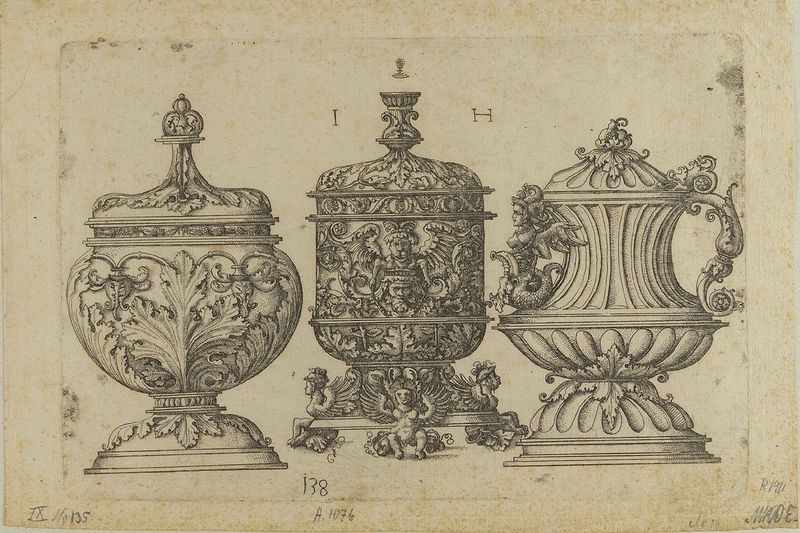
Titel: Drei Gefäßentwürfe
Künstler: Hieronymus Hopfer
Standort: Hamburg
Institution: Museum für Kunst und Gewerbe Hamburg
Schlagwörter: renaissance, krug, papier, grafik, graphik, verzierung, fotografie, photographie, becher, druckgraphik, druckgrafik, radierung, kunstgewerbe, pokal, goldschmiedekunst, kunsthandwerk, deckelpokal, groteske, gerippt, reproduktionen, h, industriedesign, druckerzeugnisse, gefäß, behälter, ornamentstich, vorlageblätter, 178